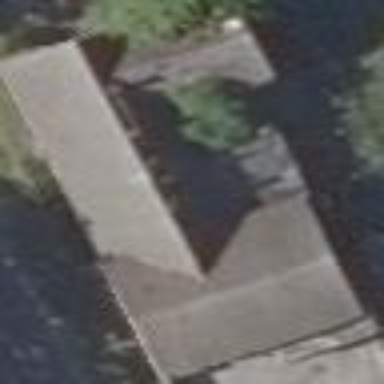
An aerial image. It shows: Simple house.